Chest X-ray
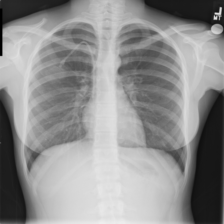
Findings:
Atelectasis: negative
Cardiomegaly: negative
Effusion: negative
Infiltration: negative
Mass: negative
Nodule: negative
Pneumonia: negative
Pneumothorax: negative
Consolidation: negative
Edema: negative
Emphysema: negative
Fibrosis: negative
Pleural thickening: negative
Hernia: negative